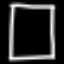
Label: square